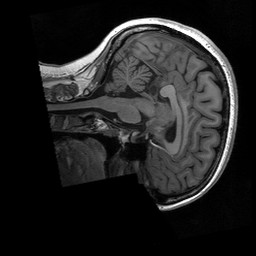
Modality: T1w
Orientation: sagittal
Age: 22
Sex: female
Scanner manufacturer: siemens
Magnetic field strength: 3 T
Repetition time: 2.3 s
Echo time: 0.00298 s